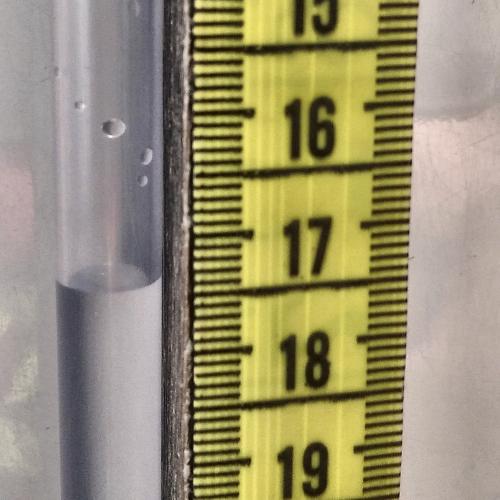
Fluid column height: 17.3 cm